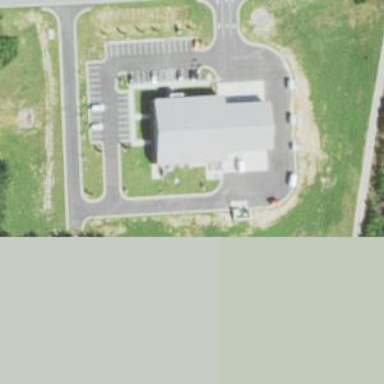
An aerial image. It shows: Ambulance station for emergencies.